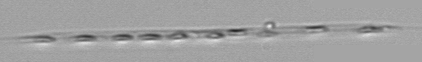
Label: Rhizosolenia